Question: I use a QTreeWidget to display multicolumn items, and I want to have a header with column names. However, I only get numbers, as shown in this screenshot:

Here is a piece of my code, which should do it (but does not):
'''
class BugsList(QtGui.QDialog):
def __init__(self, parent, reports):
super(BugsList, self).__init__(parent) # Call QDialog constructor
# ...
self._tree = QtGui.QTreeWidget(self)
self._tree.setColumnCount(4))
header = QtGui.QHeaderView(QtCore.Qt.Horizontal)
header.addActions([QtGui.QAction(x, header) for x in ('one', 'two', 'three', 'four')])
self._tree.setHeader(header)
# ...
'''
Regards,
Valentin Lorentz
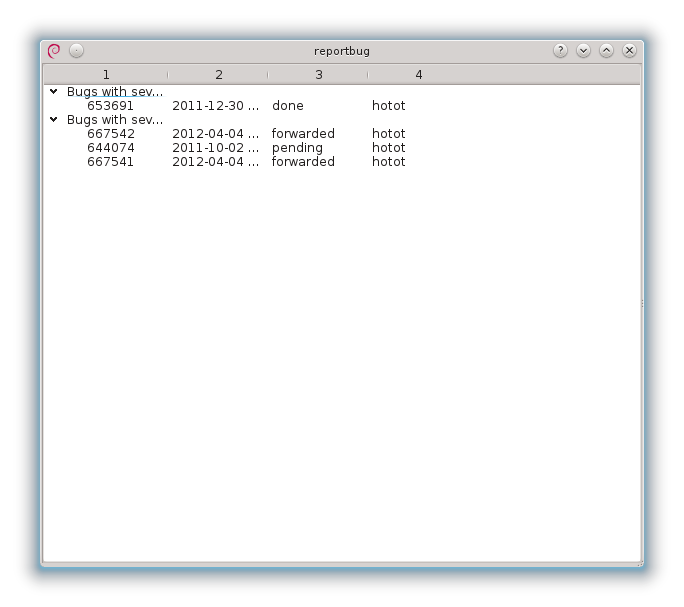
Answer: Fixed with using setHeaderLabels().